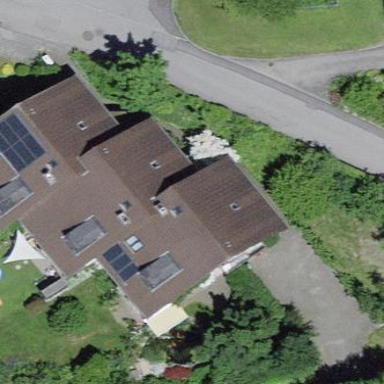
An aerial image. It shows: Residential building.